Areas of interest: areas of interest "Tennis Court"
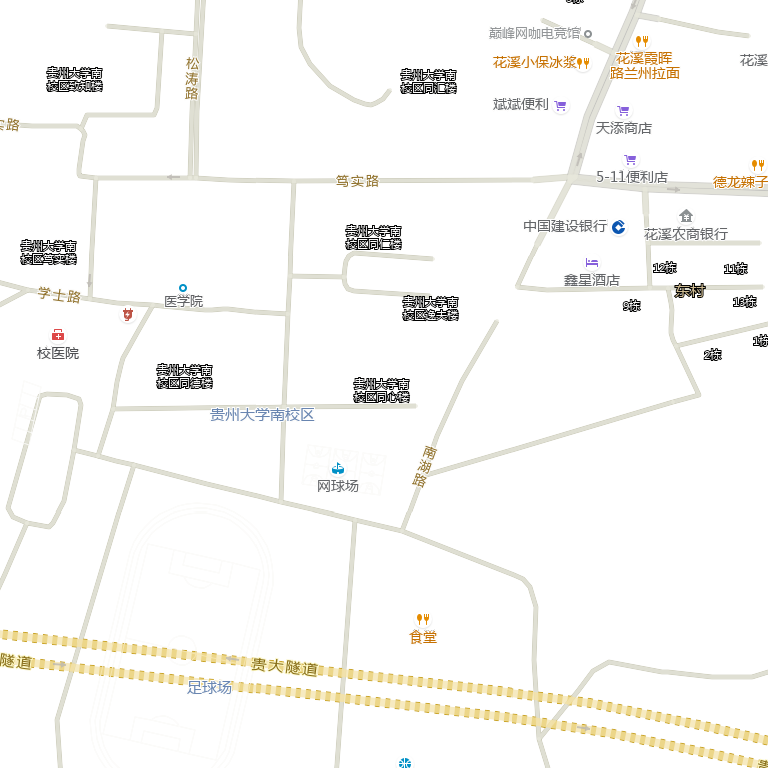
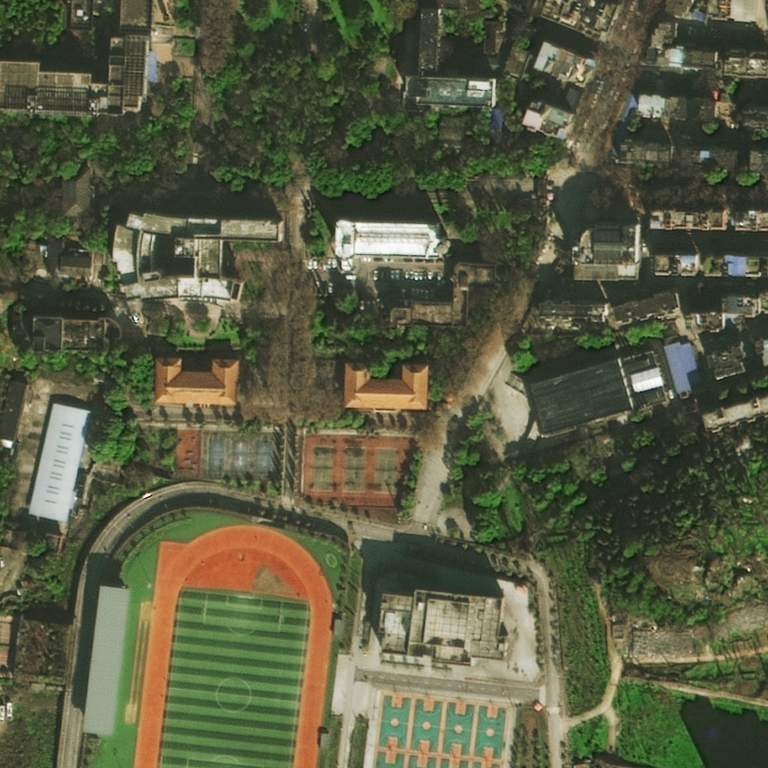